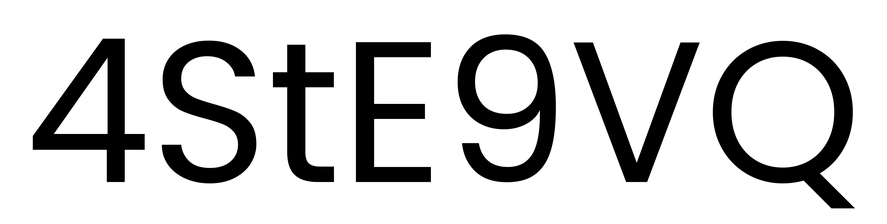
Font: Poppins-Regular